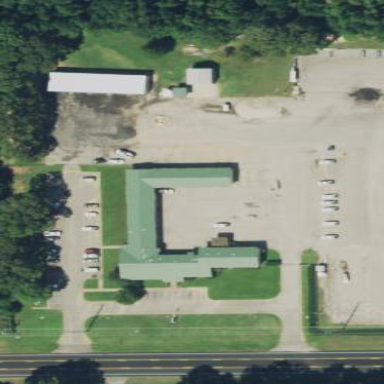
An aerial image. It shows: Civic building housing government transportation office.